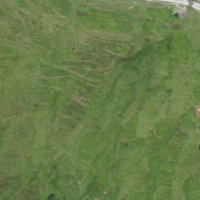
EUNIS habitat code: 23
Species observed at this site:
Parnassia palustris